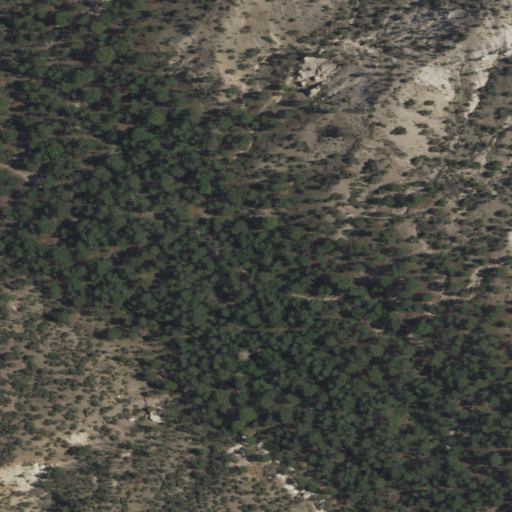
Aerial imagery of valley in New Mexico named Cañada Camada containing evergreen forest and shrub